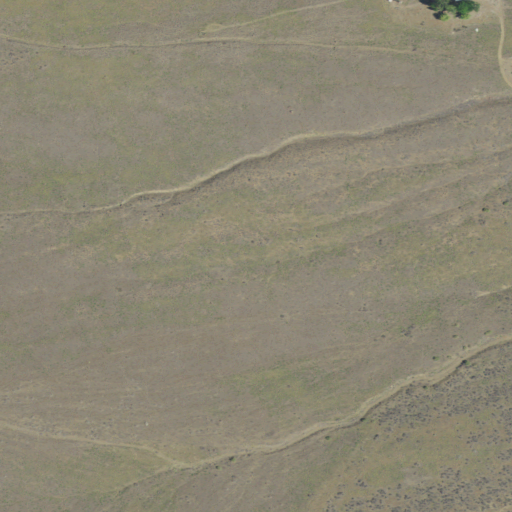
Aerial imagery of plain(s) in Oregon named Perkins Flat containing grassland, shrub, and open development